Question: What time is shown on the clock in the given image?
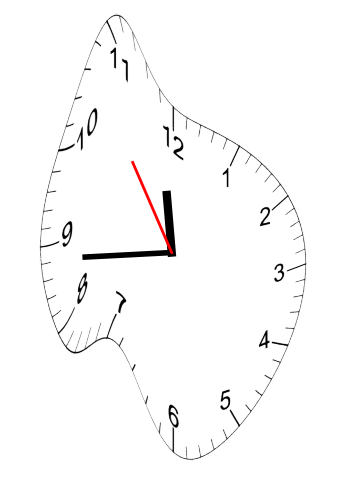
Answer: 11:43:54